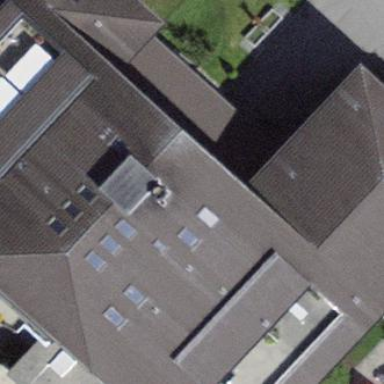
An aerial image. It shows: Nursing home building.